Question: When I run my Java Web App, made using Netbeans, it runs perfectly with no problems, and everything seems to work, but if I leave it be, after some idle time, if wanted to do anything with it (mostly loading rows from database, jquery, ajax), nothing happens, when I refresh the page, I get this error.

I'm sorry because I couldn't post the log here, it was too big and my browser crashed every time I pasted, and when it worked Stackoverflow has a limit...so I uploaded it and here's the link.
<URL>
'''
StandardWrapperValve[JoinPart]: PWC1406: Servlet.service() for servlet JoinPart threw exception
java.lang.NumberFormatException: null
at java.lang.Integer.parseInt(Integer.java:454)
at java.lang.Integer.parseInt(Integer.java:527)
at JoinPart.doGet(JoinPart.java:315)
at javax.servlet.http.HttpServlet.service(HttpServlet.java:668)
at javax.servlet.http.HttpServlet.service(HttpServlet.java:770
'''
EDIT: the current project was a copy of a previous project that contained a servlet 'JoinPart.java', after creating this copy, I deleted this servlet because I no longer needed it, I don't know if it still exist in some traces of this project, how can I get rid of it? this servlet is already deleted, I checked the javascript files, and none of them contains ajax requests on this servlet, I should have created a whole new project instead of copying, how can I get rid of any traces of this servlet?
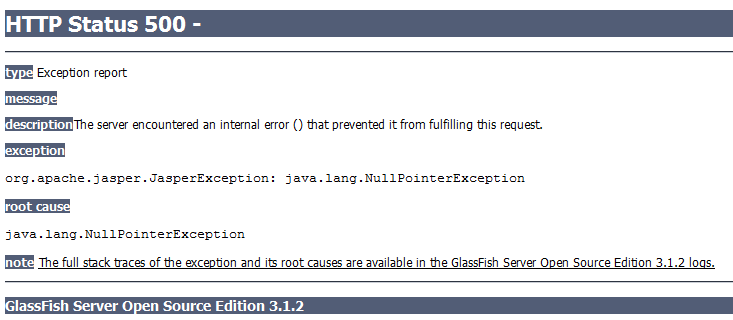
Answer: Never copy projects if you intend to work on something completely different, always create new projects!